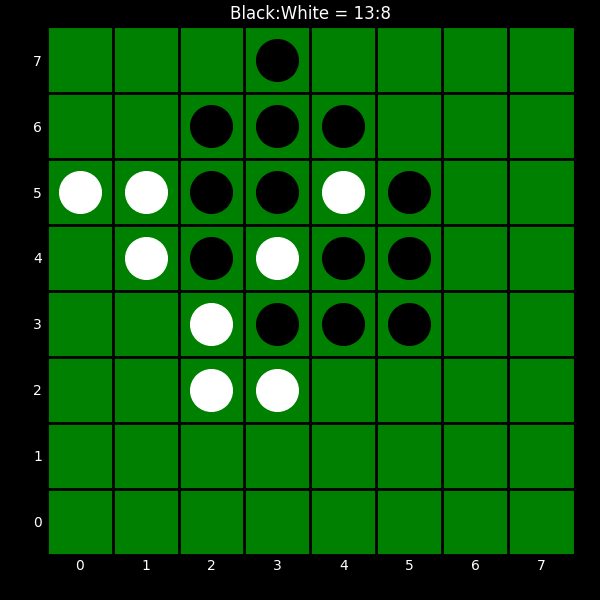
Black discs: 13
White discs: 8